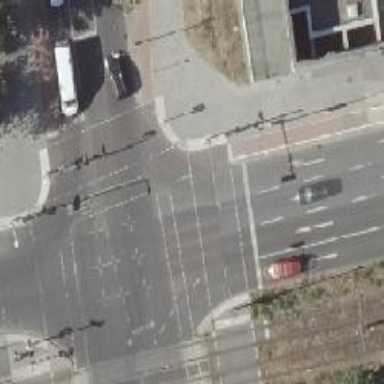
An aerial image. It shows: Secondary road with asphalt surface and lane markings.